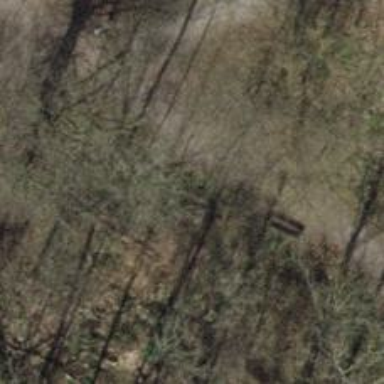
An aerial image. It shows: Bench.